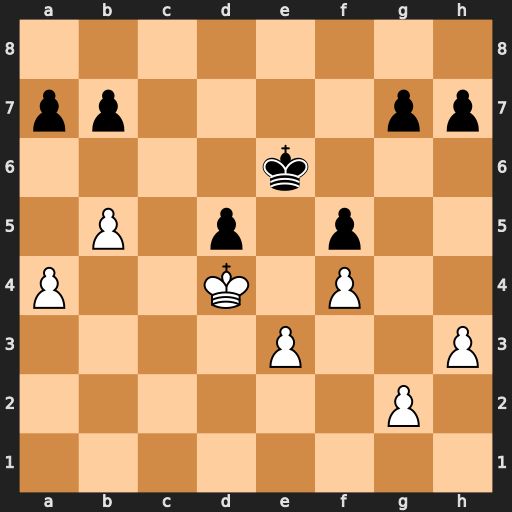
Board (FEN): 8/pp4pp/4k3/1P1p1p2/P2K1P2/4P2P/6P1/8
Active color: w
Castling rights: -
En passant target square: -
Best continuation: Kc5 b6+ Kc6